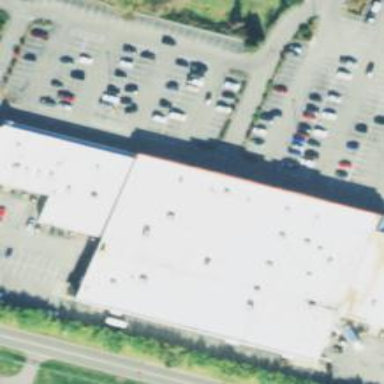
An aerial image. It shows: Fitness center located in leisure land.